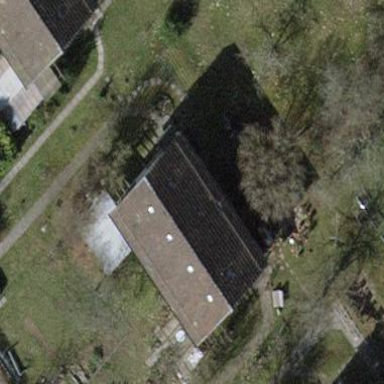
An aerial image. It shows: Terrace building.